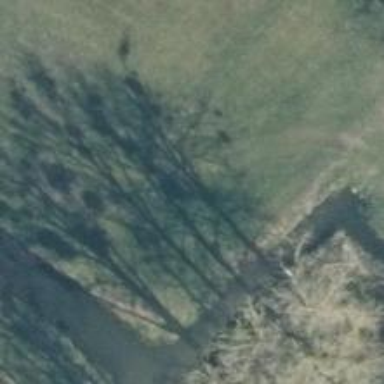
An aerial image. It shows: Row of trees in natural setting.